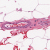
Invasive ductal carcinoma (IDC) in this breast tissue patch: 0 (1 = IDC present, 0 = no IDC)